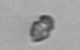
Label: Heterocapsa_rotundata